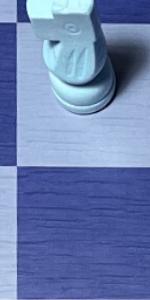
Label: Empty